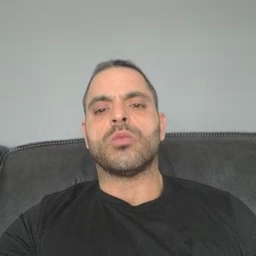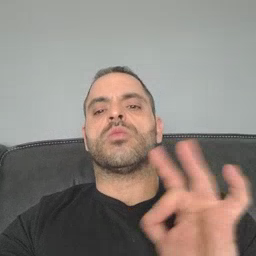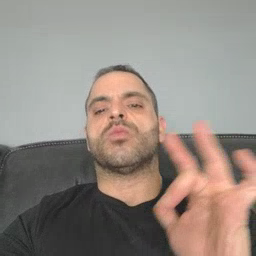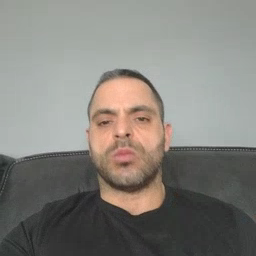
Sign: yucky